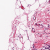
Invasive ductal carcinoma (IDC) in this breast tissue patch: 0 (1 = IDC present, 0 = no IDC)